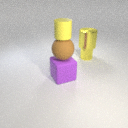
small yellow rubber cylinder above large purple rubber cube